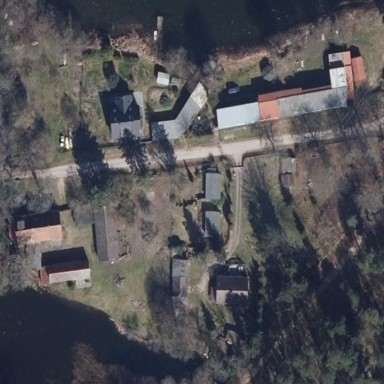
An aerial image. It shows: Residential area.